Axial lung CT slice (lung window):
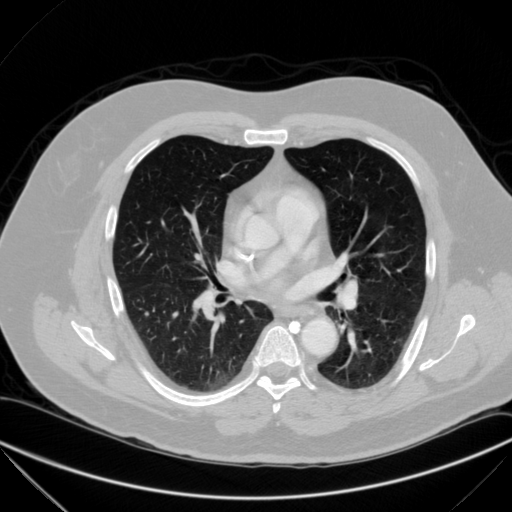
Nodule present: yes
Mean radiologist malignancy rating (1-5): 2.667